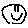
Label: smiley face